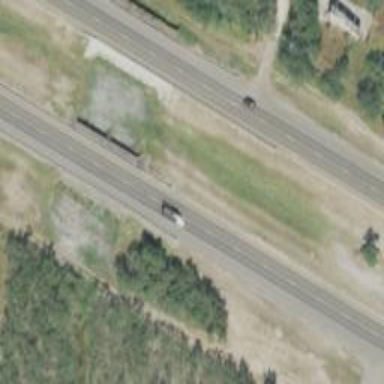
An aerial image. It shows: Bridge for trunk highway with expressway access.